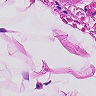
Metastatic tissue present: no